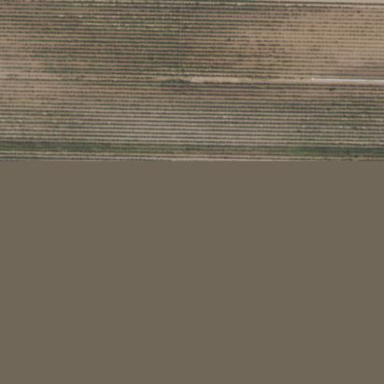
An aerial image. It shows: Vineyard.